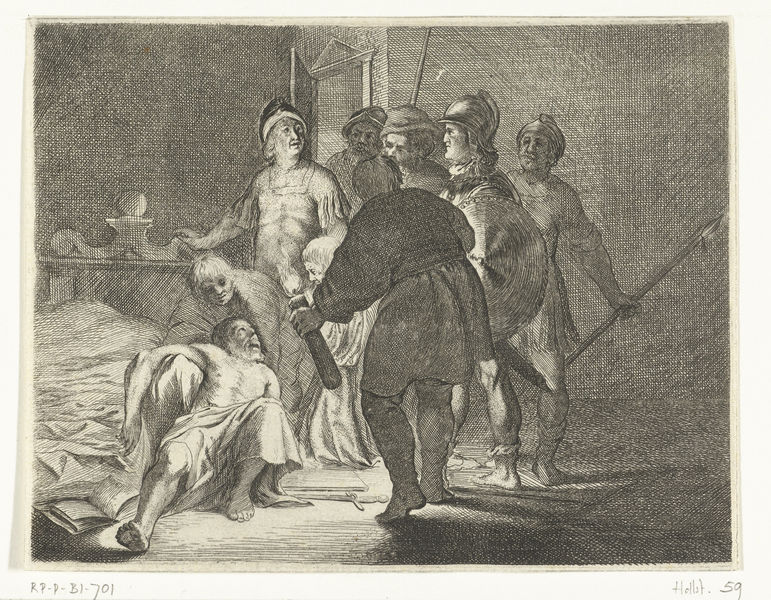
Titel: De zelfmoord van Cato
Künstler: Willem Basse
Standort: Amsterdam
Institution: Rijksmuseum
Schlagwörter: mann, nackt, hut, raum, zeichnung, zimmer, mord, grafik, soldaten, bett, fuss, druck, schwarzweiss, stich, waffen, helm, helme, flehen, speere, graustufen, sterbender, fuesse, bewaffnete